Field crop: tomato
Growth stage: 1
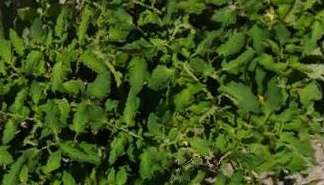
Species: tomato